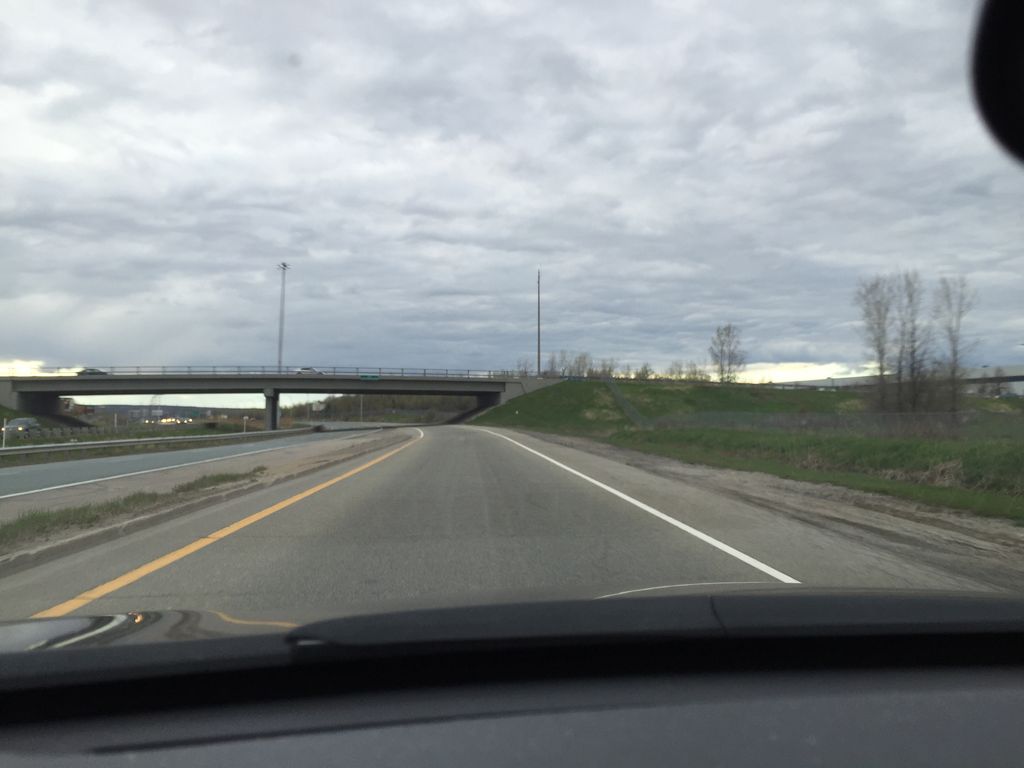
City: quebec_city